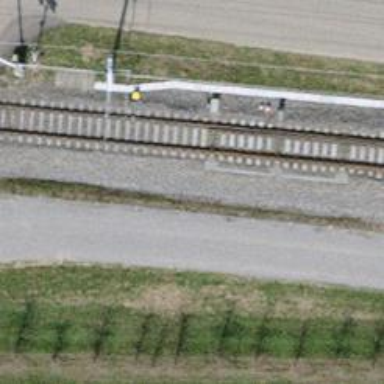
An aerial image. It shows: Railway switch.